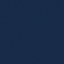
Label: SeaLake